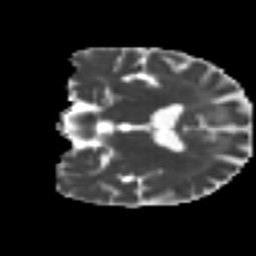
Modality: MD
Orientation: coronal
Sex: male
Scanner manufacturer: ge
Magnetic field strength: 3 T
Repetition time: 7 s
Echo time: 0.08 s